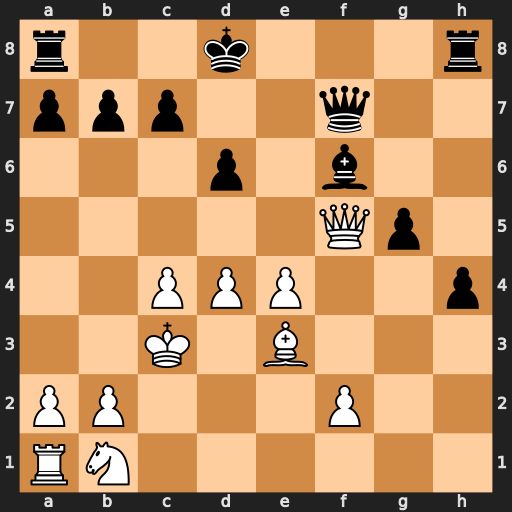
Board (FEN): r2k3r/ppp2q2/3p1b2/5Qp1/2PPP2p/2K1B3/PP3P2/RN6
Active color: w
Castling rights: -
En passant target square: -
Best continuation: e5 dxe5 dxe5 Bxe5+ Qxe5